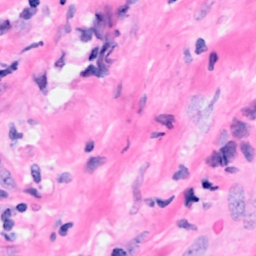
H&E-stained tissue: Breast